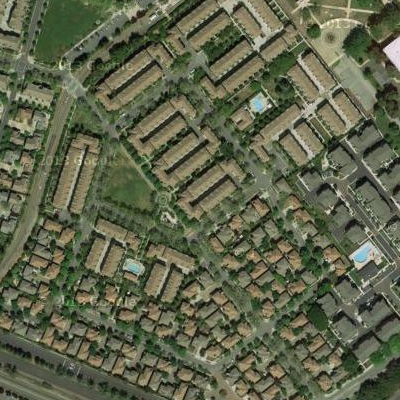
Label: fResident